Question: When developing a typescript project I run the compiler in watch mode:
'''
tsc --watch
'''
Yet when an error appears, I find it hard to discern in the output as I have plain formatted text:

Often time I don't even read it, as there are multiple outputs from previous runs.
I currently am trying to ease my pain by grepping for errors in order to mark those line in red:
'''
tsc -w | egrep --color '.*error.*|$'
'''
yet that feels hackish. Is there a more easy way to get errors printed out nicely in typescript?
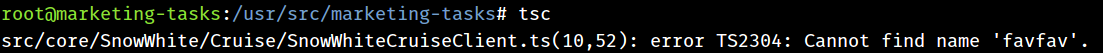
Answer: TypeScript supports multiple <URL>, and one of them is 'pretty':
> Stylize errors and messages using color and context.
Alas, it defaults to 'false' so you have to enable it in your '.tsconfig':
'''
{
"compilerOptions": {
"pretty": true
}
}
'''
Then you get colors and more context information: